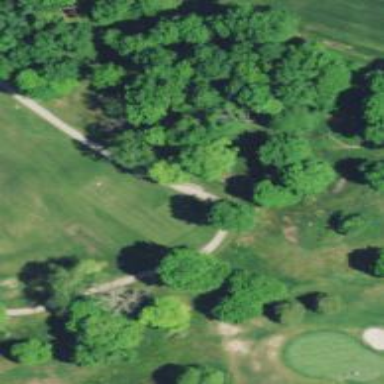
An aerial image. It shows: Grassy area designated as golf tee.